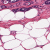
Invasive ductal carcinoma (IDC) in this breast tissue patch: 0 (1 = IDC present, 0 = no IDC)